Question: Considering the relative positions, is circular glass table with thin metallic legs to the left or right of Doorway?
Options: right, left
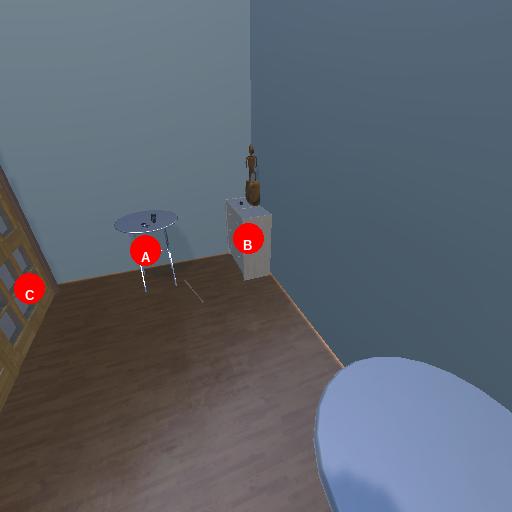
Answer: right